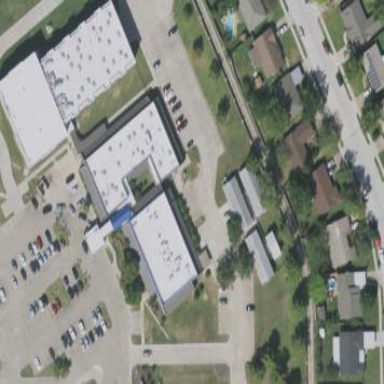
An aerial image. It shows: School building.